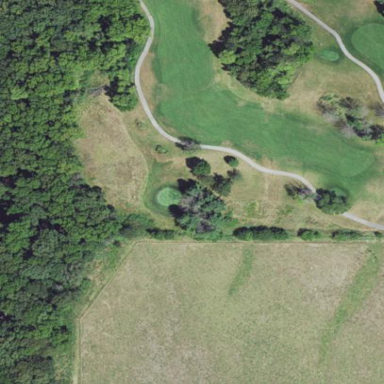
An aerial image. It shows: Grassy area designated as golf fairway.